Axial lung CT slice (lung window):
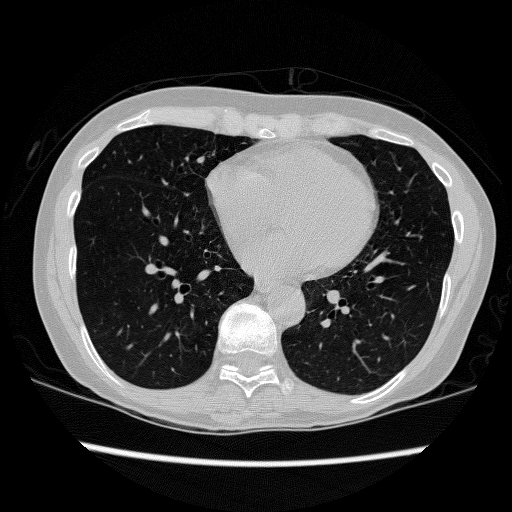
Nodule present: no